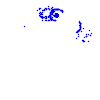
Particle: pion